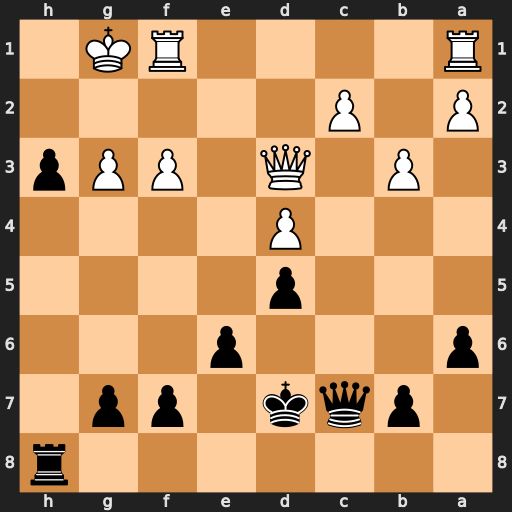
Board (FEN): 7r/1pqk1pp1/p3p3/3p4/3P4/1P1Q1PPp/P1P5/R4RK1
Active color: b
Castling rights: -
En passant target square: -
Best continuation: Qxg3+ Kh1 Qg2#